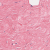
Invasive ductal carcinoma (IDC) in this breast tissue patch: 0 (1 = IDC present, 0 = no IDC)